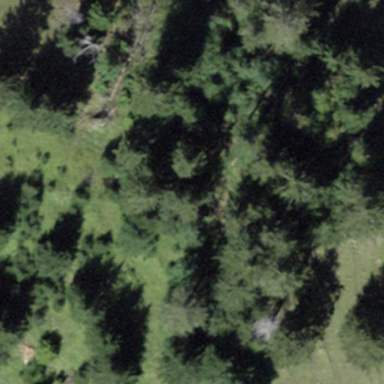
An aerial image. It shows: Forest area.